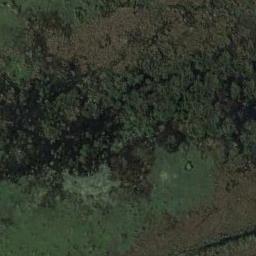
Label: wetland